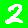
Digit: 2